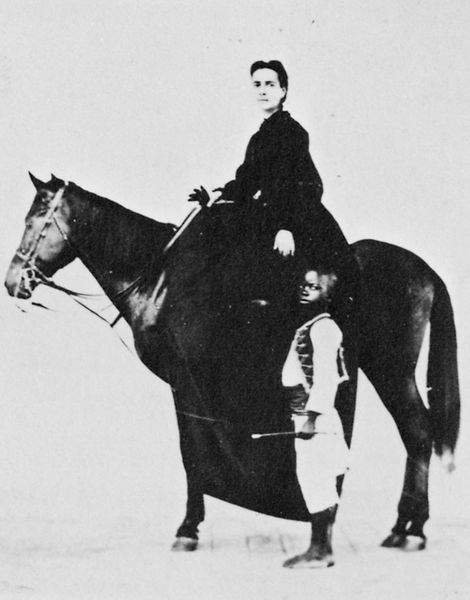
Titel: Dame auf dem Pferd mit Diener
Künstler: Gebrüder Alinari
Schlagwörter: kopf, weiß, frau, handschuh, handschuhe, kleid, profil, schwarz, dame, hemd, arme, diener, knoten, bildnis, hände, portrait, porträt, gewand, haare, kind, pferd, stock, huf, hufe, mähne, reiten, reiterin, schweif, zügel, stab, hosen, junge, weste, foto, fotografie, neger, knabe, barfuß, schwarzweiß, uniform, peitsche, damensattel, damensitz, schwarzer, sklave, nüstern, junger, schwartz, zaum, livree, aufnahme, pferdeschwanz, weisse, einheimischer, lakai, negro, apartheid, photp, handcshuhe, 1880, nerger, schwartzer